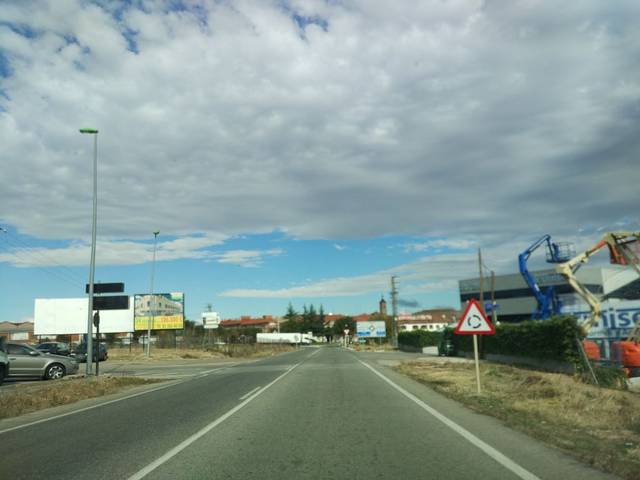
Region: Spain
Coordinates: 40.529, -3.481